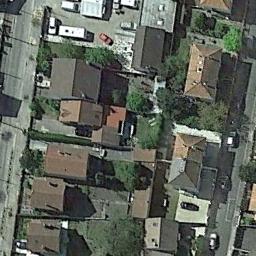
Label: residential